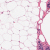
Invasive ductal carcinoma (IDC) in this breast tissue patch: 0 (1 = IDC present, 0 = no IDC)